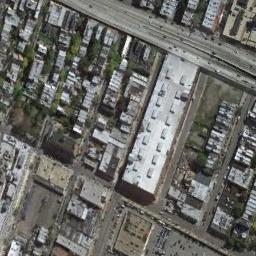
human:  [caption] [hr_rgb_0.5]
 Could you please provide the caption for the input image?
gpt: There are many houses of different shapes and sizes in the industrial zone .

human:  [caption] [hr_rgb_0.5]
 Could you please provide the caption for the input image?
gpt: In an industrial area, There are neatly planned factories and roads, Green belts, And parking lots .

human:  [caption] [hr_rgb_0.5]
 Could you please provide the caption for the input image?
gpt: Industrial areas are built in different colors and sizes .

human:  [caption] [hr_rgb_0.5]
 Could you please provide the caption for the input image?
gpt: The industrial area has a big white workshop and lots of small workshops next to each other and a freeway goes through the industrial area .

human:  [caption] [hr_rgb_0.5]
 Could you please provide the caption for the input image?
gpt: There are many white and gray buildings on the industrial area .